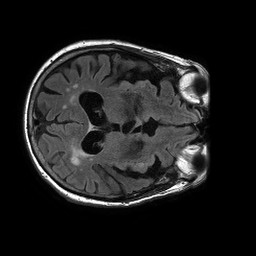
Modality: FLAIR
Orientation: axial
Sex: male
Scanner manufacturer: philips
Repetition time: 11 s
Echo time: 0.125 s